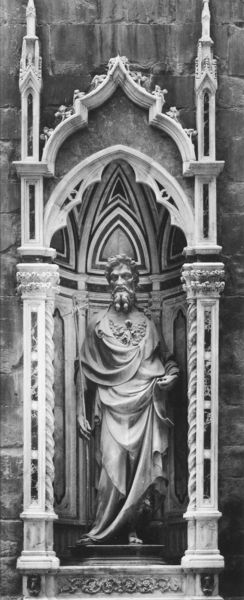
Titel: Hl. Johannes der Täufer
Künstler: Lorenzo Ghiberti
Standort: Florenz, Orsanmichele (EU - I - Toskana)
Schlagwörter: mann, marmor, weiss, bart, falten, sockel, stein, kirche, figur, gewand, pose, skulptur, pilaster, foto, nische, moses, altar, kreuzgrat, apsis, fialen, alkoven, absyss, alkove